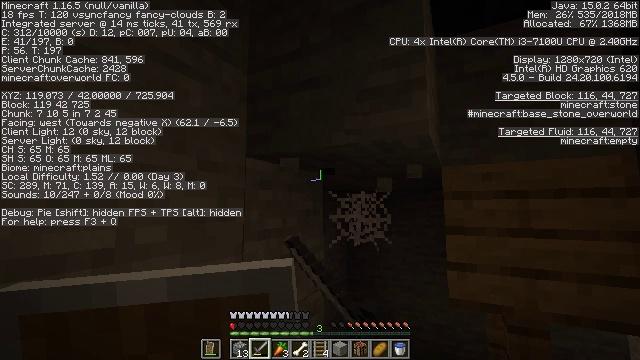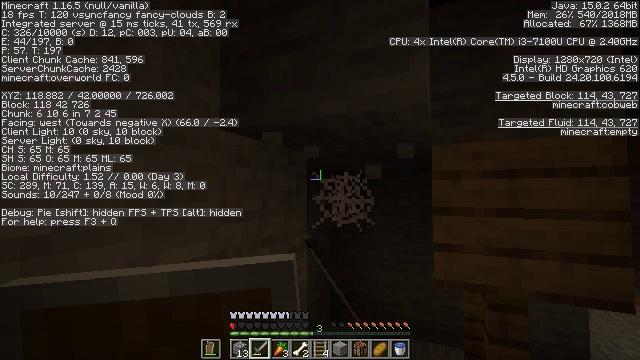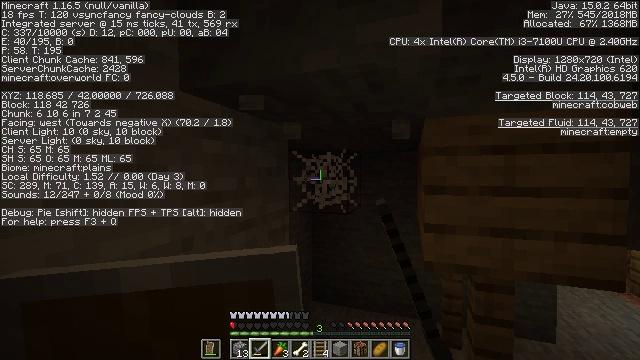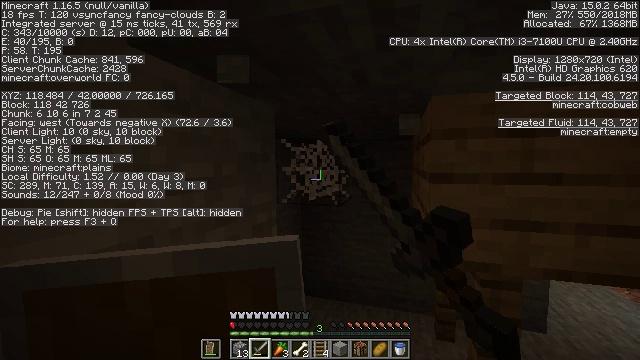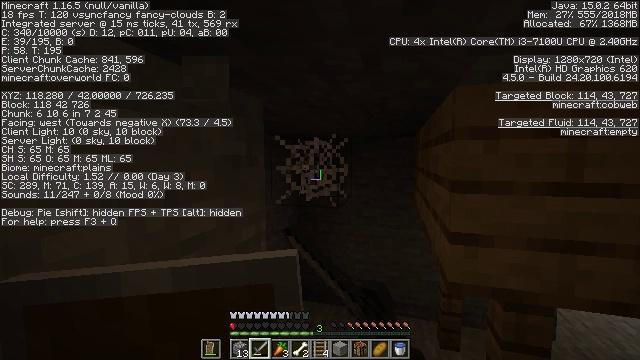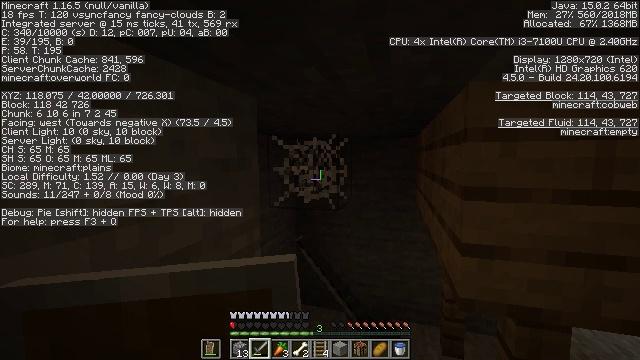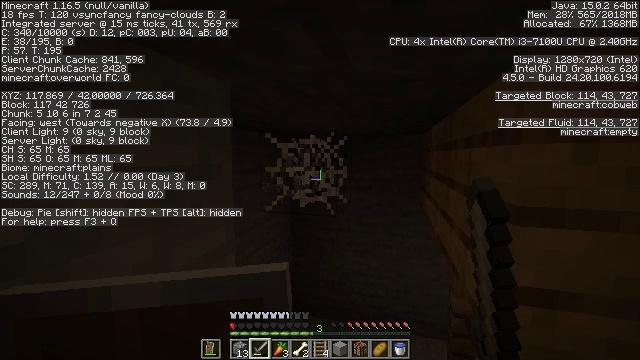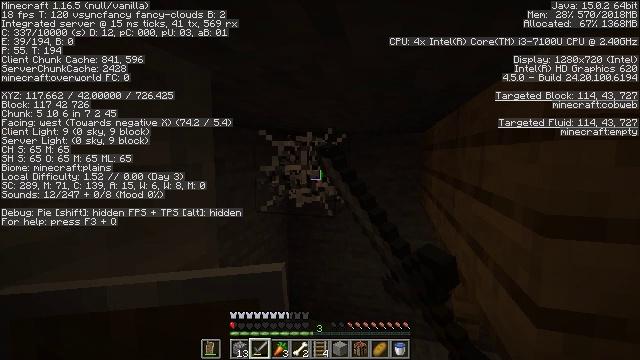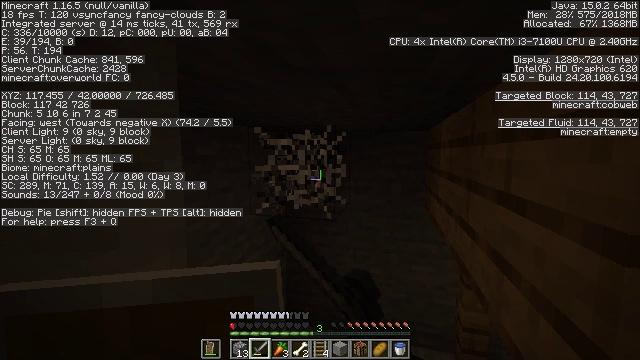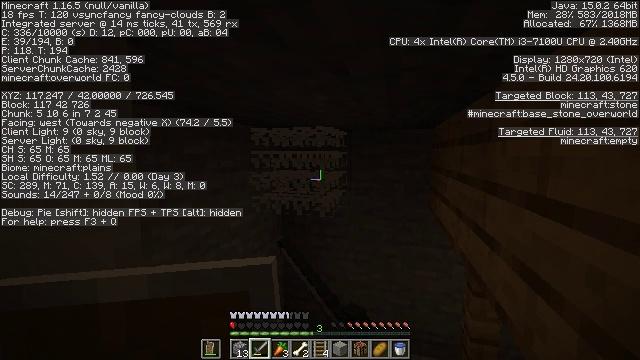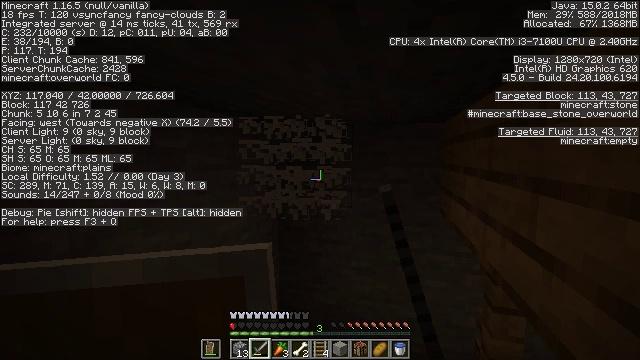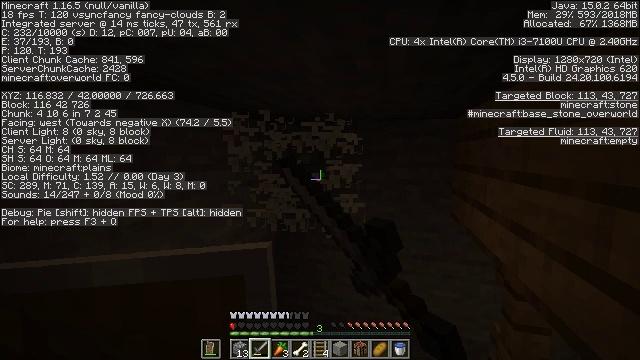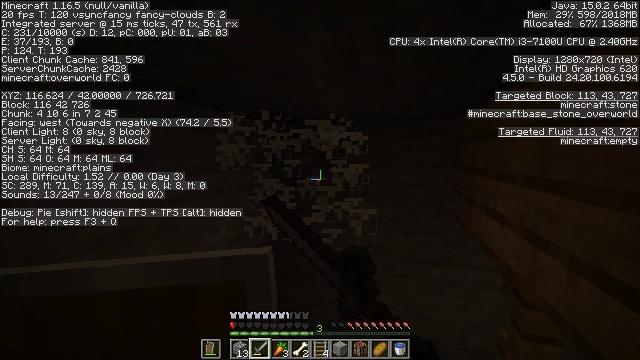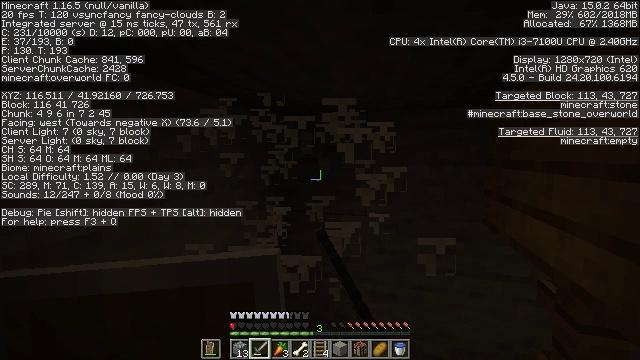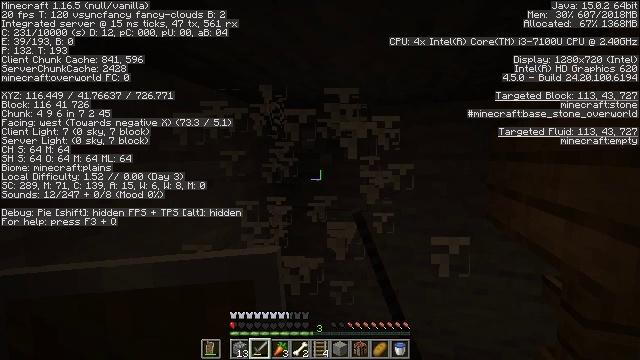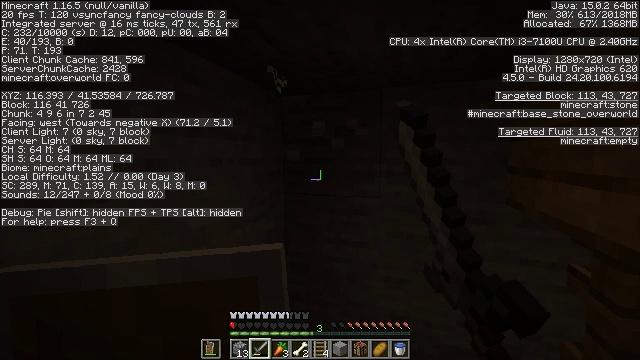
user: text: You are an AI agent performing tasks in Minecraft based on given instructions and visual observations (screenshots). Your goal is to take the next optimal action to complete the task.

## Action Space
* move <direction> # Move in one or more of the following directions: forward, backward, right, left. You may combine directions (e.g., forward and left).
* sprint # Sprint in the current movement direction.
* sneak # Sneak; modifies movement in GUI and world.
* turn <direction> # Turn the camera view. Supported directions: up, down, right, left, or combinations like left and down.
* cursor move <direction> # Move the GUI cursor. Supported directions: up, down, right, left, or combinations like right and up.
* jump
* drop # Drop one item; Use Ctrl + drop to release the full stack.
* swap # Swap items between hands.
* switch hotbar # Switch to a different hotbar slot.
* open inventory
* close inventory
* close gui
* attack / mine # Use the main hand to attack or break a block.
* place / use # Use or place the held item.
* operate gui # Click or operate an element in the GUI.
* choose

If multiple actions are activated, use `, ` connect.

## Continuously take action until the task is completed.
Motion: motion action
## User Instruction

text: Gather cobweb from abandoned mineshafts.
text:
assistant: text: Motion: move forward, turn right and down, attack / mine
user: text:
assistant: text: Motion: move forward, turn right and down, attack / mine
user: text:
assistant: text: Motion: move forward, turn right and down, attack / mine
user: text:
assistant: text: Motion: move forward, attack / mine
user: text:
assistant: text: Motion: move forward, attack / mine
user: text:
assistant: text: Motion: move forward, attack / mine
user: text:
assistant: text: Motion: move forward, attack / mine
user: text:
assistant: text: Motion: move forward, attack / mine
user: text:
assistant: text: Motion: move forward, attack / mine
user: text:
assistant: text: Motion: move forward, attack / mine
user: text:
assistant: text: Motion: move forward, attack / mine
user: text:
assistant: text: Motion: move forward, attack / mine
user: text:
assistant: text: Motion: attack / mine
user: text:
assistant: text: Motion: attack / mine
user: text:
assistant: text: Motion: turn left, attack / mine
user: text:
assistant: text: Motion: move forward, turn left, attack / mine
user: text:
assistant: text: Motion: move forward, attack / mine
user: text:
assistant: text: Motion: move forward, attack / mine
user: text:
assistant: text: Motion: move forward, attack / mine
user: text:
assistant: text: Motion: no_op
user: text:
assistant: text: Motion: move forward
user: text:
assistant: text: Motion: move forward, turn right and down
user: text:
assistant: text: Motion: move forward, turn right and down
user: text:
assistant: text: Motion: move forward, turn right and down
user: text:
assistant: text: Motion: move forward, turn right and down
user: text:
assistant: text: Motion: move forward, turn right
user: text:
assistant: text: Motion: turn right and down
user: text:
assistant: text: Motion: turn right and down
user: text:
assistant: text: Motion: turn right and down
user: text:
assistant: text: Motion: no_op